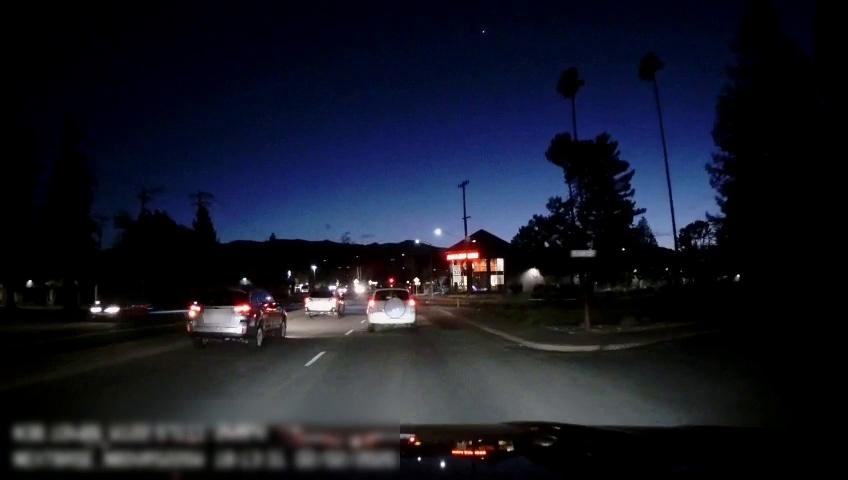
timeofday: Night
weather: Other
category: Drivable Space
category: Vehicles | SUV
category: Vehicles | SUV
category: Vehicles | SUV
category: Vehicles | SUV
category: Lanes | Alternate Lane
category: Lanes | Opposite Lane